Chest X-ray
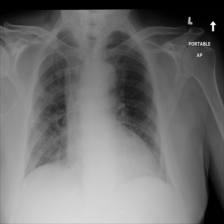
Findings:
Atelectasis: negative
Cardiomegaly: negative
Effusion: negative
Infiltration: negative
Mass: negative
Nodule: negative
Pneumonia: negative
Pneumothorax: negative
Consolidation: negative
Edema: negative
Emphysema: negative
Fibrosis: negative
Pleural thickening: negative
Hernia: negative